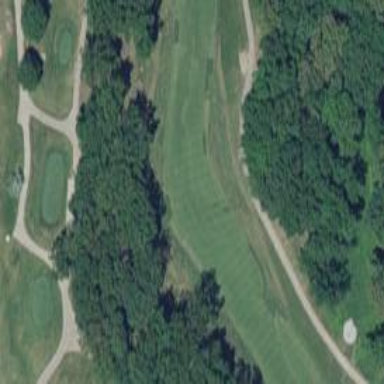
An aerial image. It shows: Golf fairway surrounded by grass.